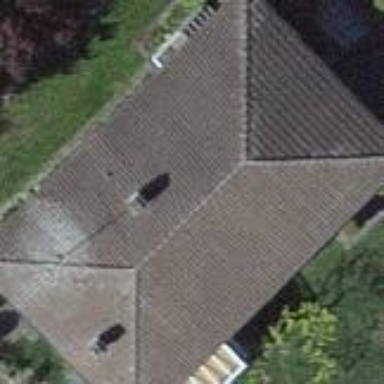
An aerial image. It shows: Simple and straightforward house.